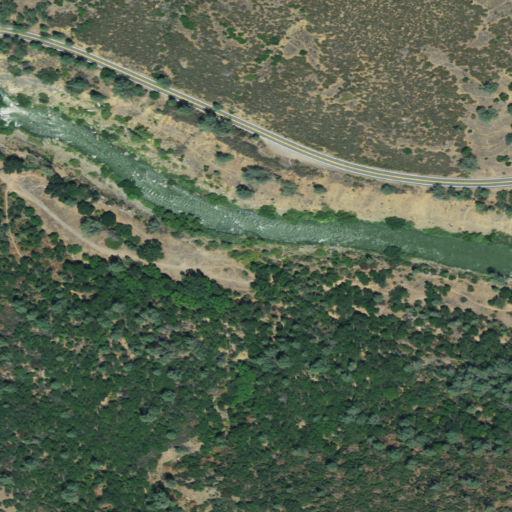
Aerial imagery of valley in California named Still Gulch containing grassland, shrub, open development, and low intensity development